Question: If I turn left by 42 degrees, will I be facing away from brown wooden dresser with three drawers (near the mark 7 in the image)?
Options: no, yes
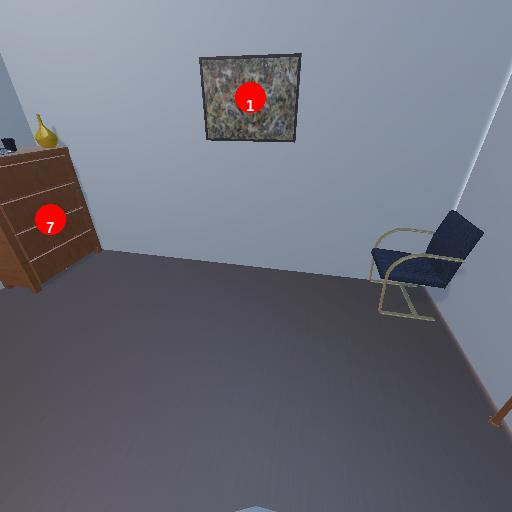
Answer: no